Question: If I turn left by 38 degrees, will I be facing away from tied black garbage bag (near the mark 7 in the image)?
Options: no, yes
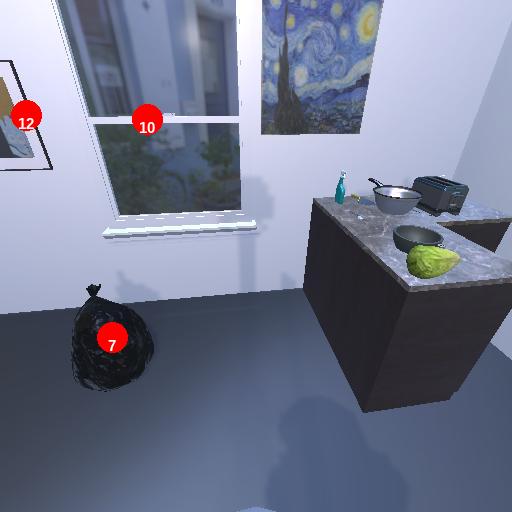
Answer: no